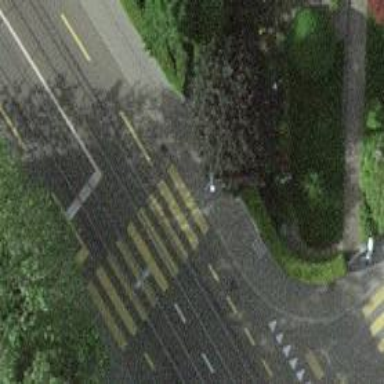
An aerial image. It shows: Tram crossing on the railway.